Question: >
<URL>
I am trying to make a validation for my date so that start date must be < than end date.If end date is before start date tha n i throw an exception .How can i show this exception on my screen so when i press search buton and the dates are wrong a message to appear?
'''
public ActionResult SearchFree(DateTime? StartDate, DateTime? EndDate)
{
if (StartDate.HasValue && EndDate.HasValue)
{
DateTime d1 = StartDate.Value;
DateTime d2 = EndDate.Value;
TimeSpan span = d2 - d1;
if (span.Days <= 0)
{
throw new ArgumentOutOfRangeException("start date must be before end date");
}
try
{
DBContext.Current.Open();
var model = Reservation.SelectFreeRooms(StartDate, EndDate);
DBContext.Current.Close();
return View(model);
}
catch (ArgumentException ae)
{
throw ae;
}
}
return View(new List<dynamic>());
}
'''

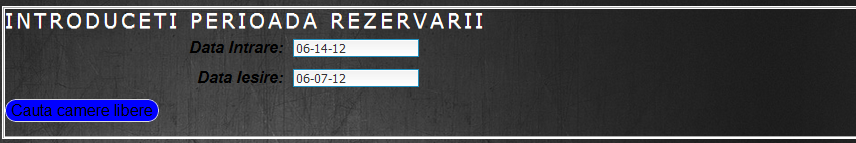
Answer: '''
public ActionResult SearchFree(DateTime? StartDate, DateTime? EndDate)
{
if (!StartDate.HasValue || !EndDate.HasValue)
{
ModelState.AddModelError("Date", "Dates are empty");
return View();
}
if(StartDate.Value > EndDate.HasValue
{
ModelState.AddModelError("Date", "start date must be before end date");
return View();
}
try
{
DBContext.Current.Open();
var model = Reservation.SelectFreeRooms(StartDate, EndDate);
DBContext.Current.Close();
return View(model);
}
catch ()
{
ModelState.AddModelError("", "Db problem");
return View();
}
}
'''